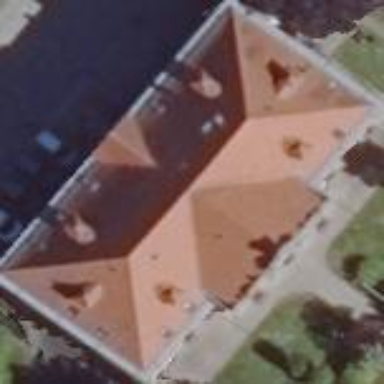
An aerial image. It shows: Government office building.